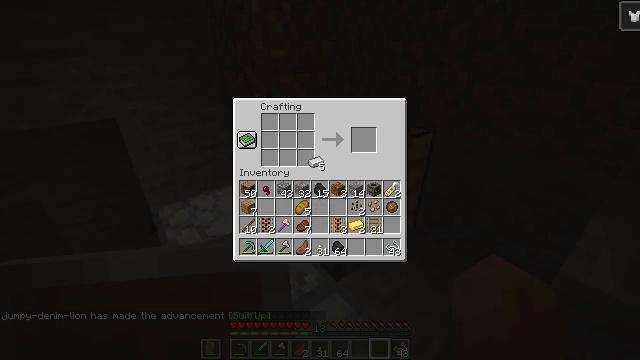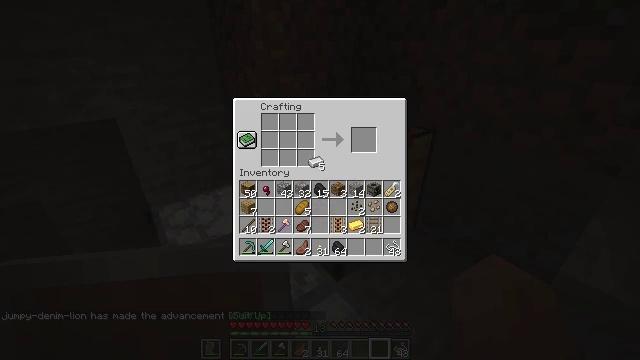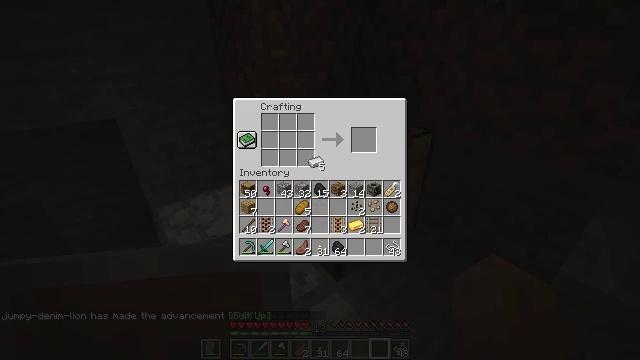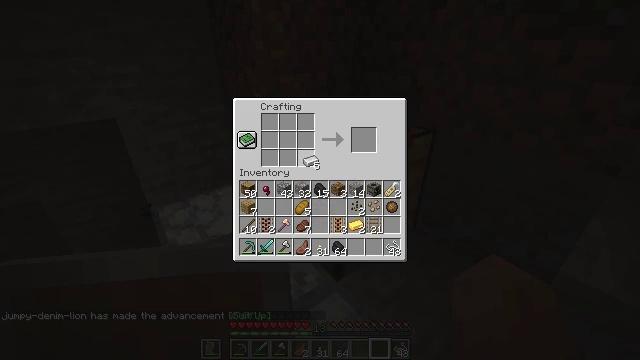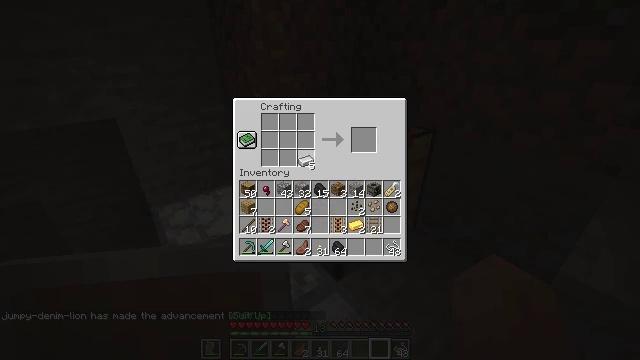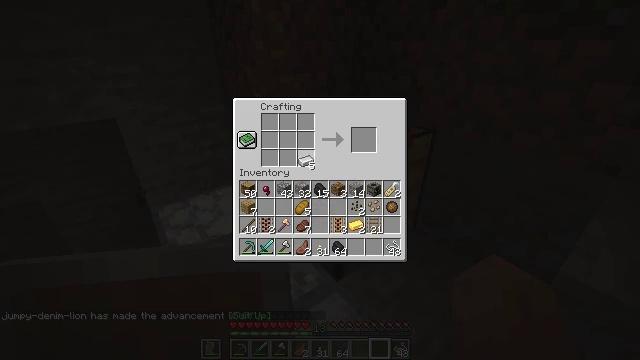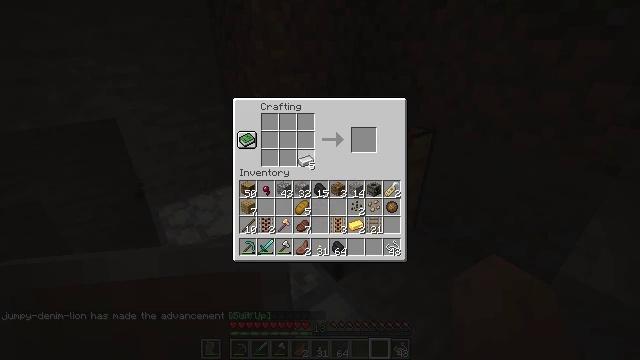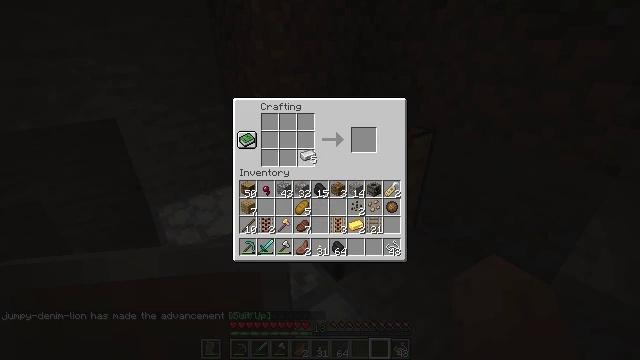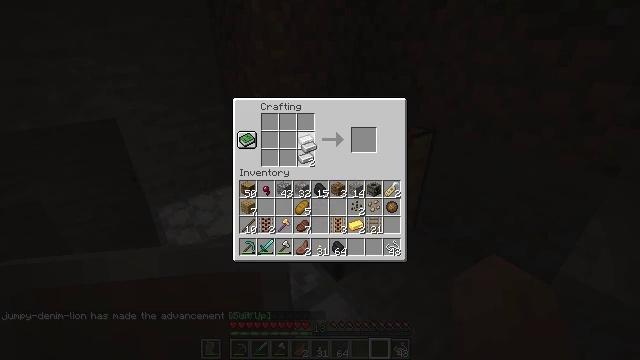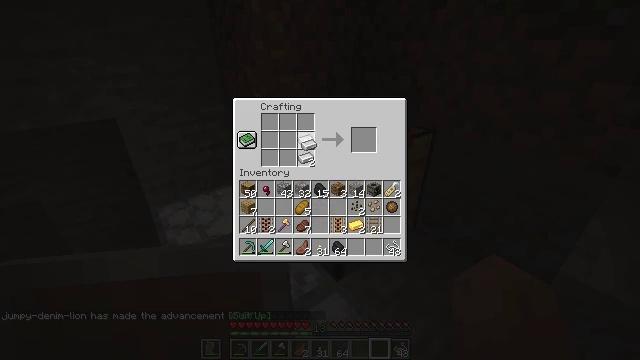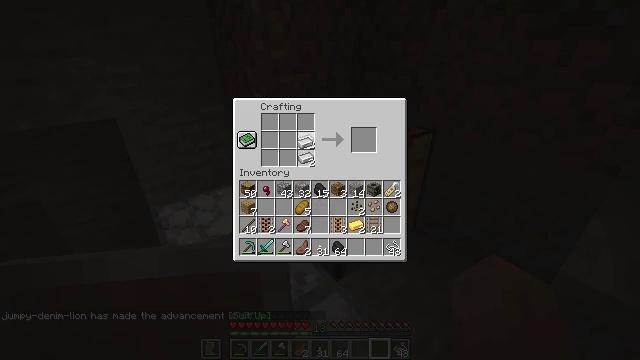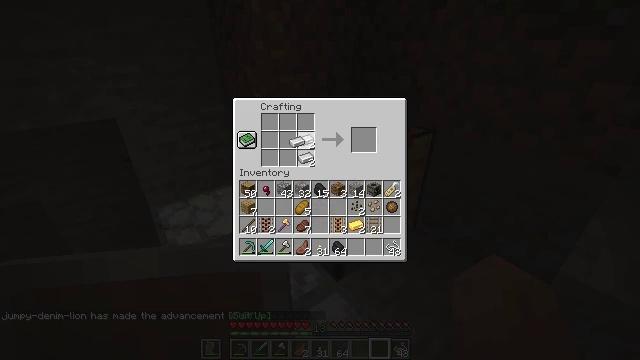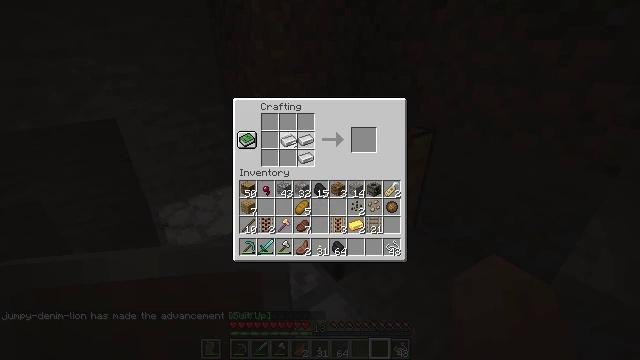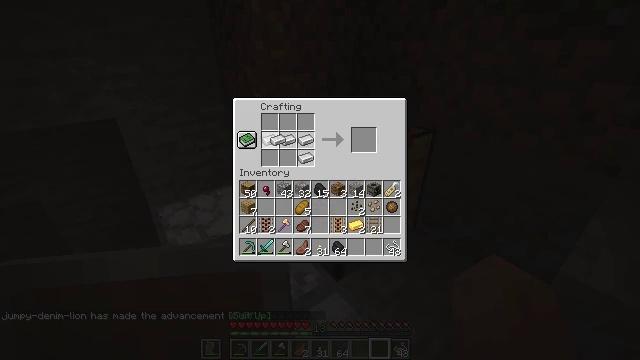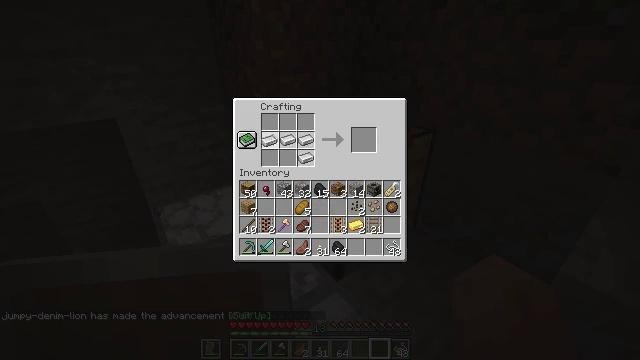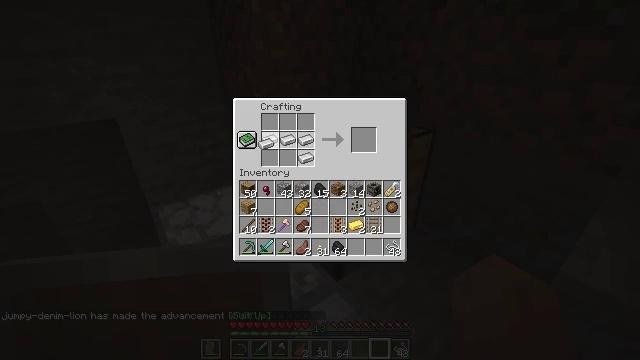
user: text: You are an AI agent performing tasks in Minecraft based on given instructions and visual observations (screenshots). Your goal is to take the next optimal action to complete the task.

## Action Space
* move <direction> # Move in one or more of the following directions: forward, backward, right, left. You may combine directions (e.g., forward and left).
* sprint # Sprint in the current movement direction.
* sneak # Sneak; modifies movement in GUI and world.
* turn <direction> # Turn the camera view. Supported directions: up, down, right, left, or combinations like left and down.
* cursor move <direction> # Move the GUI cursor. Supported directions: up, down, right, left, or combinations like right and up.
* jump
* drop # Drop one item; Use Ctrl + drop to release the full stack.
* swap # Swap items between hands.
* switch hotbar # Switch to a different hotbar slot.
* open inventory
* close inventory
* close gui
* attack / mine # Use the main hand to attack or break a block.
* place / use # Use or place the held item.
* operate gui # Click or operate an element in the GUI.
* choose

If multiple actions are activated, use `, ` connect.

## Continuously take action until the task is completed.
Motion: motion action
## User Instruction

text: Use iron ingots to craft an iron helmet.
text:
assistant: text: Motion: no_op
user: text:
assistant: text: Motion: no_op
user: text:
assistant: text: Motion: no_op
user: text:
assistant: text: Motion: no_op
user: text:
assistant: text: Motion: operate gui
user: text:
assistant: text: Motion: operate gui
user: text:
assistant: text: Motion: operate gui
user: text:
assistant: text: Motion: cursor move up, operate gui
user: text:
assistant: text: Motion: operate gui
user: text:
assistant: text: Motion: operate gui
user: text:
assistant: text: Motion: cursor move left, operate gui
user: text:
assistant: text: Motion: cursor move left, operate gui
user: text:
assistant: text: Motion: cursor move left, operate gui
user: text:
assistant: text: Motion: cursor move left, operate gui
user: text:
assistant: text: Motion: operate gui
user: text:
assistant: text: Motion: operate gui
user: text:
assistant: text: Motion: operate gui
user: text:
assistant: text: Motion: operate gui
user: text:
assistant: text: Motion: operate gui
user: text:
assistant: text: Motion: operate gui
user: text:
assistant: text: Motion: operate gui
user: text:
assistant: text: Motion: operate gui
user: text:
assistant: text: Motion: operate gui
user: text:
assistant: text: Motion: operate gui
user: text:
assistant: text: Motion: operate gui
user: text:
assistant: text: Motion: operate gui
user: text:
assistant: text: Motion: cursor move right
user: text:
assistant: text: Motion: cursor move right
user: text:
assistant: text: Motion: cursor move right
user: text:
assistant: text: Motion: cursor move right